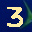
Label: 3